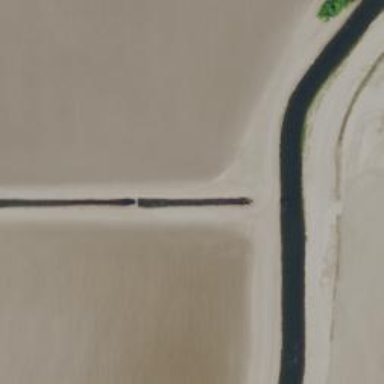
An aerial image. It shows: Culvert tunnel crossing over canal.